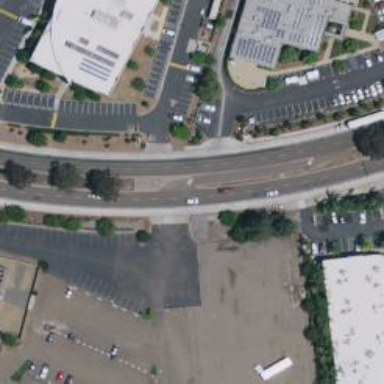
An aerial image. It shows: Asphalt road with primary link designation.